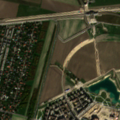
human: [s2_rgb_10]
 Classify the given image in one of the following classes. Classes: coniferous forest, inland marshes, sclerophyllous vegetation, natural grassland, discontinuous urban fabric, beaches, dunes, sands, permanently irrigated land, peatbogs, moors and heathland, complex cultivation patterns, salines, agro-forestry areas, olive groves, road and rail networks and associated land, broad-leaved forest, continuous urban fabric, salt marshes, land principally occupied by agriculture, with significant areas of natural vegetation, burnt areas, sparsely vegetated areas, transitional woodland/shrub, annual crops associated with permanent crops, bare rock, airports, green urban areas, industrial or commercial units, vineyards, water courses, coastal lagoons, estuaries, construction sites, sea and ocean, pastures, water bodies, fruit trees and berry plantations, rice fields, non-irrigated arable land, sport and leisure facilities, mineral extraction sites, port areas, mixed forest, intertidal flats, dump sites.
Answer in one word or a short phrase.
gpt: continuous urban fabric, discontinuous urban fabric, construction sites, non-irrigated arable land